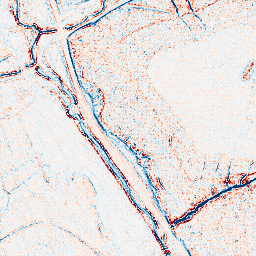
Category: edge_preserving
Decomposition family: bilateral
Decomposition parameters: d: 5
sigma_color: 75
sigma_space: 100
Upsampling method: sinc_blackman
Upsampling parameters: scale: 4
kernel_size: 8
Upsampling scale: 4